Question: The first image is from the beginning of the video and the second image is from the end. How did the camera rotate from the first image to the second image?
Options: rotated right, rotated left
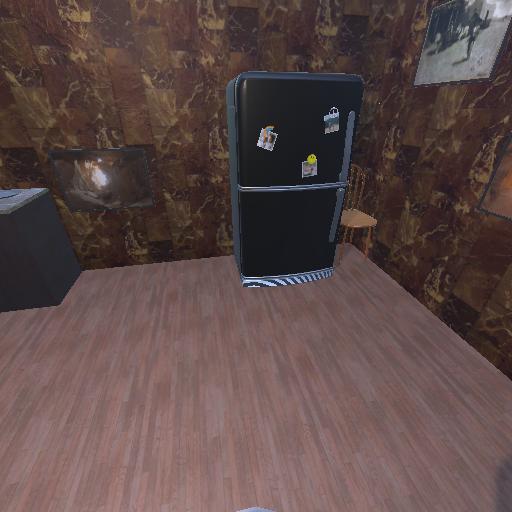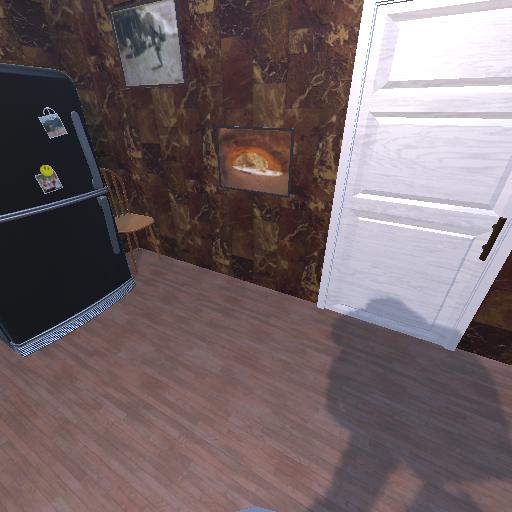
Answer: rotated right